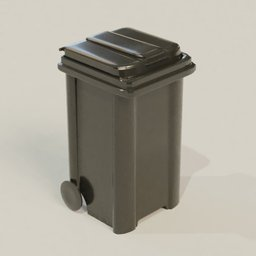
Label: tools